Question: I think the title is confusing so I'll just show some code:
'''
open class Polygon {
open val vertices: List<Point>
constructor(vertices: List<Point>) {
this.vertices = vertices.toList()
class Face: Polygon {
override val vertices: List<Vertex>
'''
Where 'Vertex' is a subtype of 'Point'.
Intellij IDEA inspections shows this warning in the Polygon's constructor:

Is there a more correct way to implement the 'Polygon' - 'Face' hierarchy with 'vertices' being of type list of 'Vertex' in the derived class 'Face'?
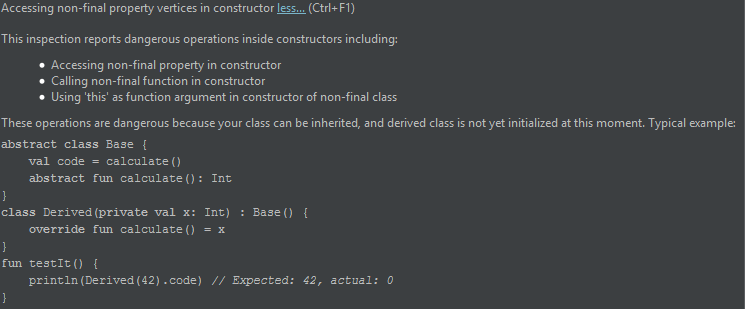
Answer: # Using a generic type
'''
open class Polygon {
open val vertices: List<Point>
constructor(vertices: List<Point>) {
this.vertices = vertices.toList()
class Face: Polygon {
override val vertices: List<Vertex>
'''
You could make Polygon have a generic parameter:
'''
open class Polygon<T: Point> {
open val vertices: List<T>
constructor(vertices: List<T>) {
this.vertices = vertices.toList()
}
}
class Face(vertices: List<Vertex>): Polygon<Vertex>(vertices)
'''
This way you do not need to redefine the field, which reduces the duplication.
# Using the primary constructor
You can further clean up the code like this:
'''
open class Polygon<T: Point>(val vertices: List<T>)
class Face(vertices: List<Vertex>): Polygon<Vertex>(vertices)
'''